Field crop: maize
Growth stage: 2
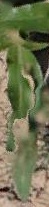
Species: maize